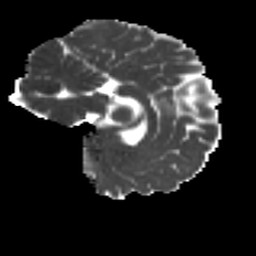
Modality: MD
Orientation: sagittal
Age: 22
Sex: female
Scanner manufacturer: ge
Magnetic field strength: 3 T
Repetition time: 7.8 s
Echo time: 0.0606 s